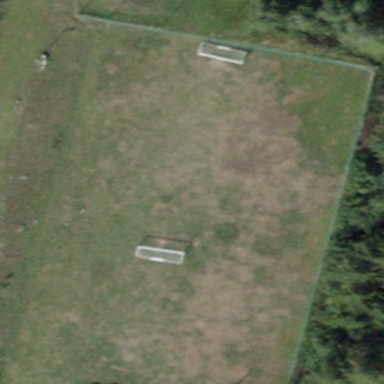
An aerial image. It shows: Soccer pitch for leisureland activities.